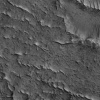
Atmospheric dust classification: not_dusty